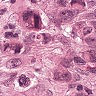
Metastatic tissue present: yes